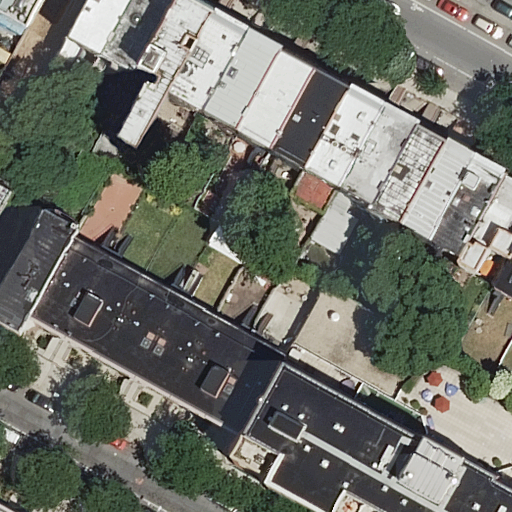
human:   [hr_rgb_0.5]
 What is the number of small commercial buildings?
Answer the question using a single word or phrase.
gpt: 0

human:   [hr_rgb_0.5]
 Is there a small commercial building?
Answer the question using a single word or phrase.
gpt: no

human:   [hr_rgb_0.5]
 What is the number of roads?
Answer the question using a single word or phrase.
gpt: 2

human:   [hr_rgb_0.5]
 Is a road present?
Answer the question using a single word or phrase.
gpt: yes

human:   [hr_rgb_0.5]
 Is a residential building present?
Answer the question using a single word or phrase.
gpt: yes

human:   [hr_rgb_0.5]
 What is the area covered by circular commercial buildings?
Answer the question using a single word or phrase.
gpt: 0m2

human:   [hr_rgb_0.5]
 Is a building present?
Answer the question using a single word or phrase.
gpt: yes

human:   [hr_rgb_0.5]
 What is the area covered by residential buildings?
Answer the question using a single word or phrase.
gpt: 4657m2

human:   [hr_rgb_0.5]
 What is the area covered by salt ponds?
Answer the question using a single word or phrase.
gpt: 0m2

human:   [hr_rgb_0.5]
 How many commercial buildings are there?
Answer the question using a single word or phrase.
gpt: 0

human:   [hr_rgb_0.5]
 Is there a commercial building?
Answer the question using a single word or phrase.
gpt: no

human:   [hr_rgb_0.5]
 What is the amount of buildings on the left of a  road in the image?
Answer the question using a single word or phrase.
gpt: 21

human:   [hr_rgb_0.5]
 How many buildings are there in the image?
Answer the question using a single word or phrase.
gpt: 26

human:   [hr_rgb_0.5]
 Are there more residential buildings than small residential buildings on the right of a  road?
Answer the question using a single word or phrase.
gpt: yes

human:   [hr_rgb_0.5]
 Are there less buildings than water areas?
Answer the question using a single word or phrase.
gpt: no

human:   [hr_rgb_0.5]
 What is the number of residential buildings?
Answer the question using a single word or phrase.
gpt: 26

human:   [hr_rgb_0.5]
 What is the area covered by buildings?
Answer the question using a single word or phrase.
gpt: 4657m2

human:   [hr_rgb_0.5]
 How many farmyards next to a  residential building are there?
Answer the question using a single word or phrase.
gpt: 0

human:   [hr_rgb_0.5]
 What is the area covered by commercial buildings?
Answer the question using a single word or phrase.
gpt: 0m2

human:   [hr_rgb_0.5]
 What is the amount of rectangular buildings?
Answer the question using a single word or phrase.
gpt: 23

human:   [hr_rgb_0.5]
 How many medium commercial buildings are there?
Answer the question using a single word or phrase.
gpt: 0

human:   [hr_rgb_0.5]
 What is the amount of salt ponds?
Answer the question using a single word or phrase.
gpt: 0

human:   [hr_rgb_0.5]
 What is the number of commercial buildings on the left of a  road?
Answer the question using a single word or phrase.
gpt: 0

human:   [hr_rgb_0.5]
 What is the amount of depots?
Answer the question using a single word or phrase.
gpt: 0

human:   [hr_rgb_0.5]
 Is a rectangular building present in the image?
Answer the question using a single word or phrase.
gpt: yes

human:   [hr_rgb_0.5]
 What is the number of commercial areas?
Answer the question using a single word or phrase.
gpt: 0

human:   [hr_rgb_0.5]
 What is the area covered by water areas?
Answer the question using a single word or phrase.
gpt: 0m2

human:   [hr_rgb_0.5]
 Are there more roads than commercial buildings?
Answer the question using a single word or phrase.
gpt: yes

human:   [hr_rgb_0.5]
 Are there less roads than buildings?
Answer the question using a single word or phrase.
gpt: yes

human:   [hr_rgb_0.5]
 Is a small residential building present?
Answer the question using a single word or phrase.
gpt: yes

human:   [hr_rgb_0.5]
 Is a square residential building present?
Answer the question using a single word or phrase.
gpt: no

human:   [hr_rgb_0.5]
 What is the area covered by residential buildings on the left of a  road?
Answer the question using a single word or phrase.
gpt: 2486m2

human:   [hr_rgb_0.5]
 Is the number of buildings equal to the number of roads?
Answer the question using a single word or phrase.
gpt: no

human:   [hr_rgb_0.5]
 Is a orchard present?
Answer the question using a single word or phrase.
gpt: no

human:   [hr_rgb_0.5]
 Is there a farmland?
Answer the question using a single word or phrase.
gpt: no

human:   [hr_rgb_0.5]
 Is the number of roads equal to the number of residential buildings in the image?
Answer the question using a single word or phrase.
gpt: no

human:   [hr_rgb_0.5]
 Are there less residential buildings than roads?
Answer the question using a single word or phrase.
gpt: no

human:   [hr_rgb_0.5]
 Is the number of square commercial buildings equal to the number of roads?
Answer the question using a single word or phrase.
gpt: no

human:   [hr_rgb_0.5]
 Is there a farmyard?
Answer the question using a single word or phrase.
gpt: no

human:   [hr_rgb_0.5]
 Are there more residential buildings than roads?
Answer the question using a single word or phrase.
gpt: yes

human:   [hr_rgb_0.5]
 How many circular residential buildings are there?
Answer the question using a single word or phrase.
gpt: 0

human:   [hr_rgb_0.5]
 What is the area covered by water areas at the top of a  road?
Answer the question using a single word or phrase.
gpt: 0m2

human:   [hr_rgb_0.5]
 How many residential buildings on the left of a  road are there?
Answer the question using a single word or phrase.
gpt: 21

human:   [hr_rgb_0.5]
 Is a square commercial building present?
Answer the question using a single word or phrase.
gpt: no

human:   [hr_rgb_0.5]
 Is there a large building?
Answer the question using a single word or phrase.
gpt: yes

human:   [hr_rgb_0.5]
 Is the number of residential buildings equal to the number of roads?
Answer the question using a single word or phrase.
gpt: no

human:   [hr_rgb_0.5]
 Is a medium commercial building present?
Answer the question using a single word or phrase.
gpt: no

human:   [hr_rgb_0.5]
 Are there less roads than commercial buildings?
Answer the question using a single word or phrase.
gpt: no

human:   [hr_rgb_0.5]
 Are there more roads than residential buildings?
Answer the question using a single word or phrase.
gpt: no

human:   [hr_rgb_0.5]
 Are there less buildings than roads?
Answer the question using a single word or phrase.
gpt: no

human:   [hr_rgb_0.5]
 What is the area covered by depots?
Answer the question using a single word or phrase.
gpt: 0m2

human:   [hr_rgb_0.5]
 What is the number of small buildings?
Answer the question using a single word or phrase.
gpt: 6

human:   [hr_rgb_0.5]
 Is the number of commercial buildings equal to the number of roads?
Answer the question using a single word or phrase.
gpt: no

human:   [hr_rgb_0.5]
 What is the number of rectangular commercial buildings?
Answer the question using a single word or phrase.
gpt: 0

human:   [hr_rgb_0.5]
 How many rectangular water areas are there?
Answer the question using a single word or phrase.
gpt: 0

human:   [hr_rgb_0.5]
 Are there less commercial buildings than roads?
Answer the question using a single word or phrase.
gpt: yes

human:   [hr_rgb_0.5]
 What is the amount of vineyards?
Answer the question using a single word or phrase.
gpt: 0

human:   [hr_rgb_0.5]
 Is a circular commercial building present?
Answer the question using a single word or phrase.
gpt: no

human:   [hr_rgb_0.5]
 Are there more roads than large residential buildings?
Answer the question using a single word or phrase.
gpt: yes

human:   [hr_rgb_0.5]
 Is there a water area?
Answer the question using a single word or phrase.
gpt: no

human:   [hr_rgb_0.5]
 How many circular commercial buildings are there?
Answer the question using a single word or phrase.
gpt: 0

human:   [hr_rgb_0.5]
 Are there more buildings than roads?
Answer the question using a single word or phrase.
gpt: yes

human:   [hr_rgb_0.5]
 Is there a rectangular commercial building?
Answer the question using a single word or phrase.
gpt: no

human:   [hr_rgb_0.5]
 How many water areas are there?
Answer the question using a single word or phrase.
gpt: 0